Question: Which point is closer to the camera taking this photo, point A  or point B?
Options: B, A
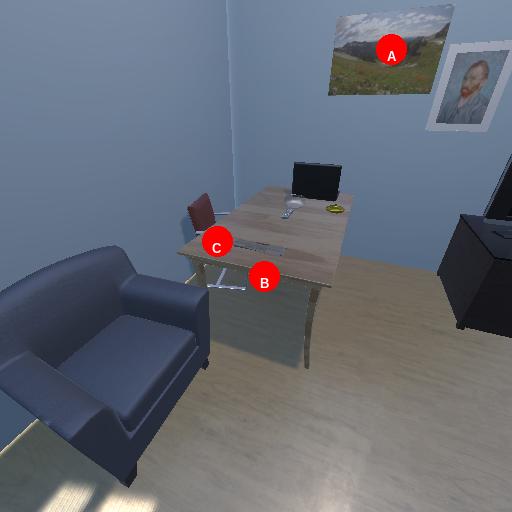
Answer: B